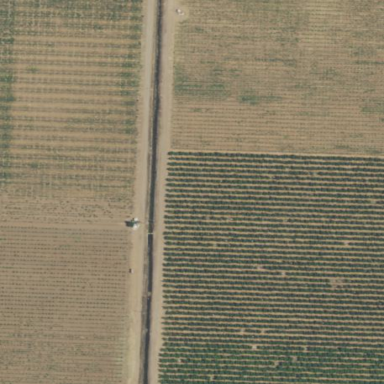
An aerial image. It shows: Orchard planted with peach trees.